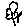
Label: tree